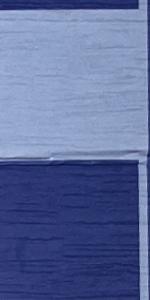
Label: Empty